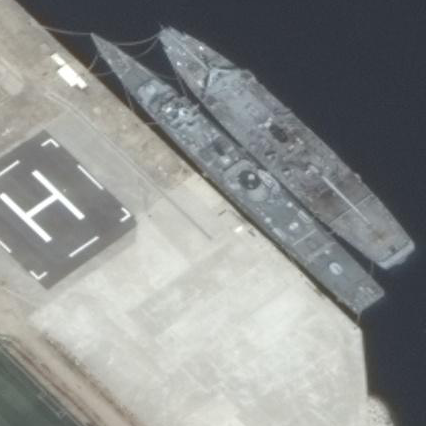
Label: cruiser